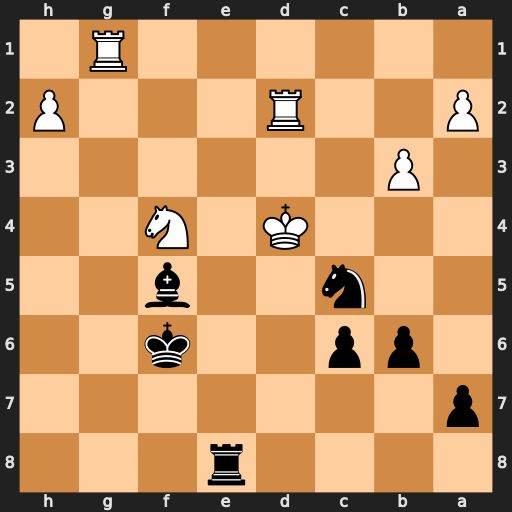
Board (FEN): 4r3/p7/1pp2k2/2n2b2/3K1N2/1P6/P2R3P/6R1
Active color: b
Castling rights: -
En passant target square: -
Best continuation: Re4+ Kc3 Rxf4